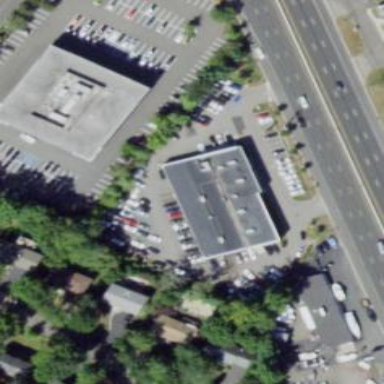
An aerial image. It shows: Building that houses car shop.